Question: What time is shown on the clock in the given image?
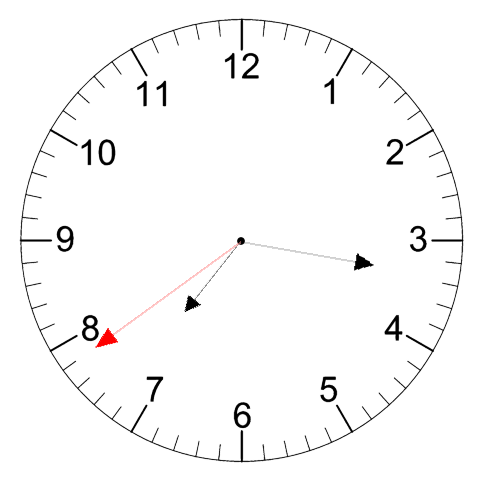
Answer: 07:16:39